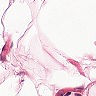
Metastatic tissue present: no